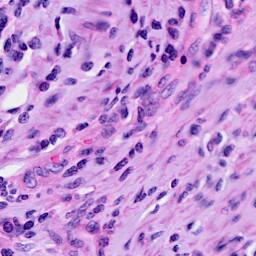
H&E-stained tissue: Cervix